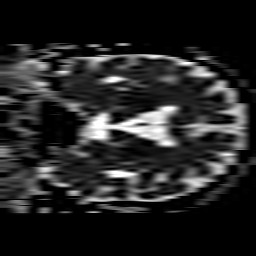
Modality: ADC
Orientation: coronal
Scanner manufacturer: philips
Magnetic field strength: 3 T
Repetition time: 4.116 s
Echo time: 0.06134 s